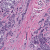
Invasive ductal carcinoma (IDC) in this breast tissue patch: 1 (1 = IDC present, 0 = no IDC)